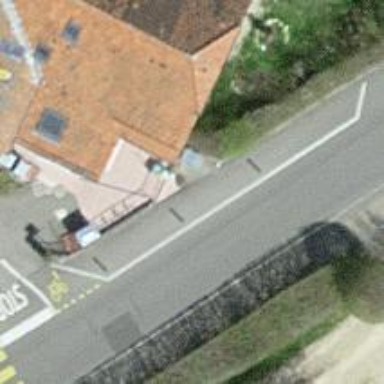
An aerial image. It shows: Bus stop with designated public transport stop position.